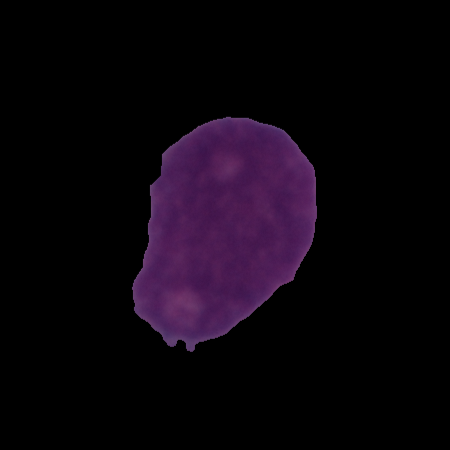
Label: cancer